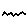
Label: zigzag